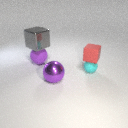
large purple metal sphere to the right of large purple rubber sphere